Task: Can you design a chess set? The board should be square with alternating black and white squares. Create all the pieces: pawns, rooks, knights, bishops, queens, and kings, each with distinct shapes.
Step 4174:
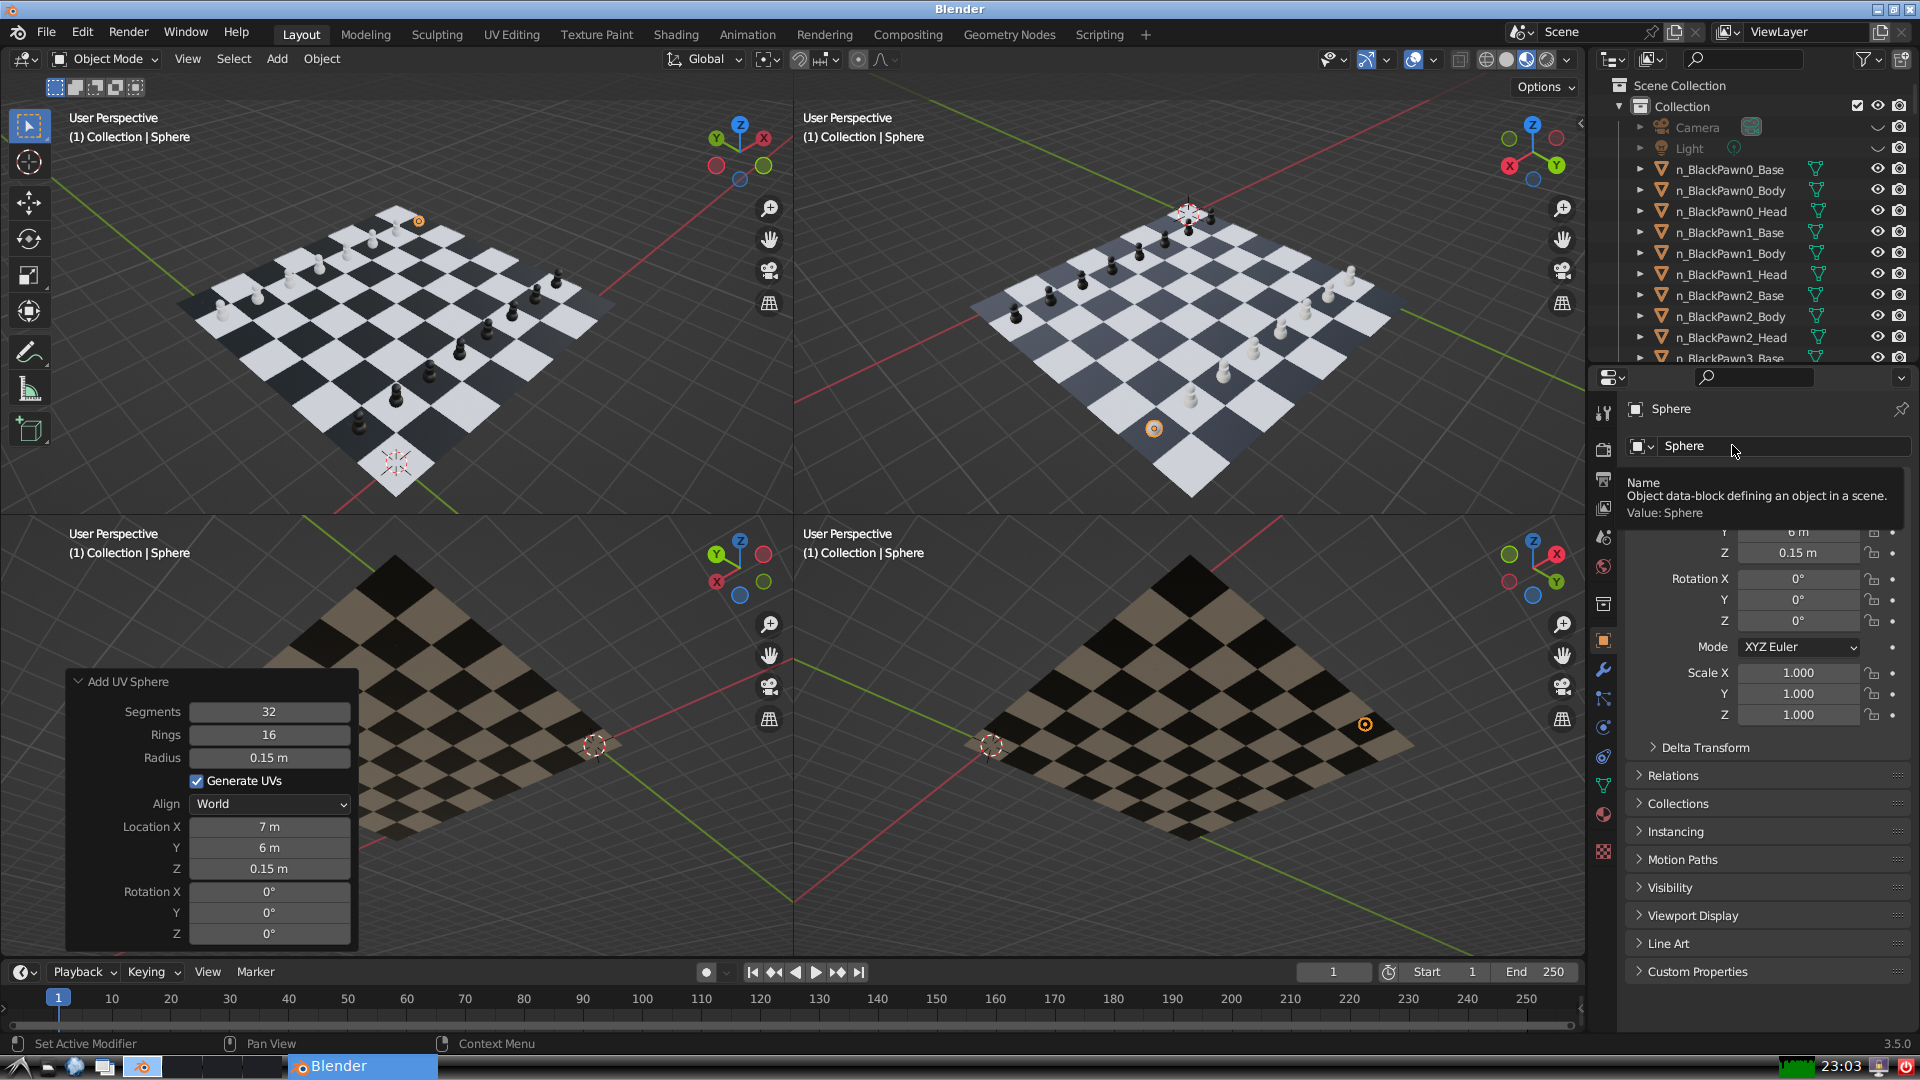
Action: click: no